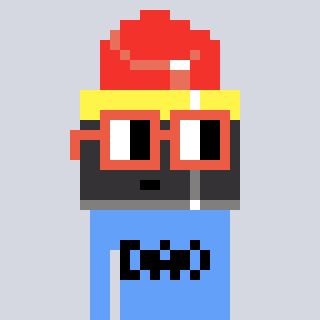
a pixel art character with square orange glasses, a lipstick-shaped head and a blue-colored body on a cool background